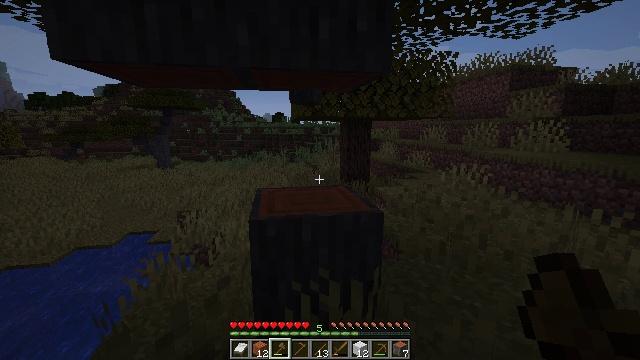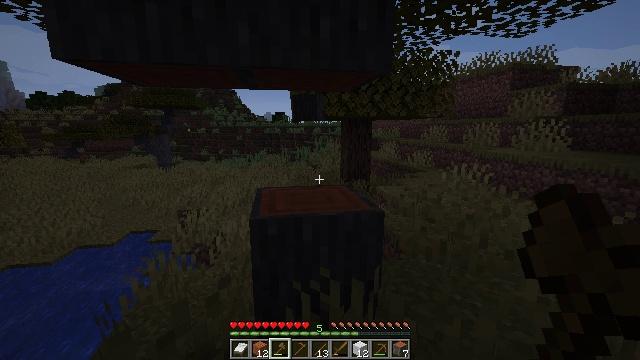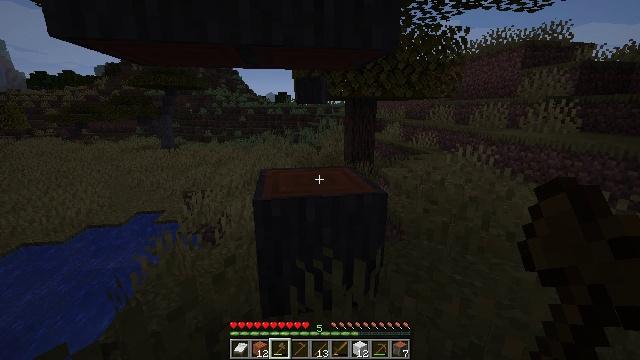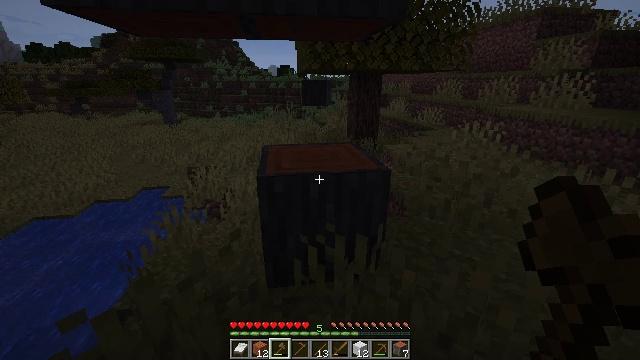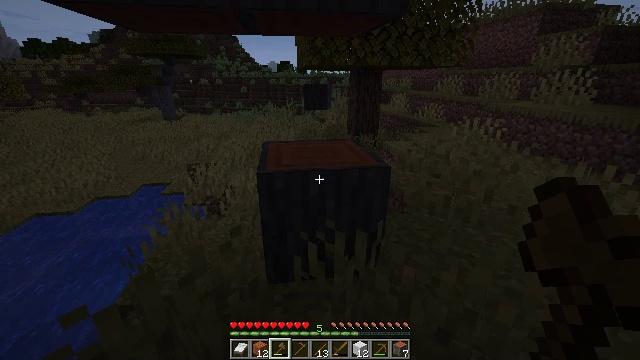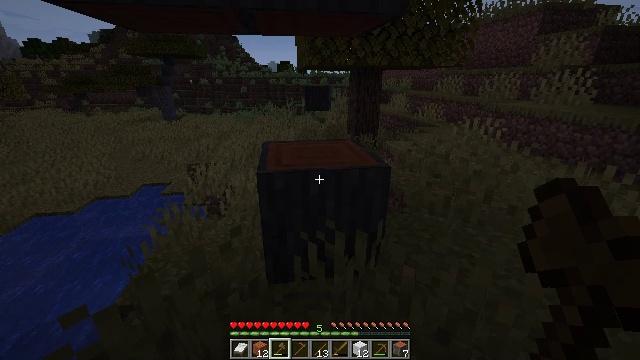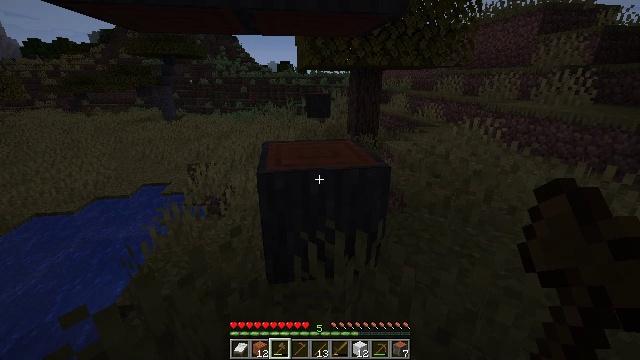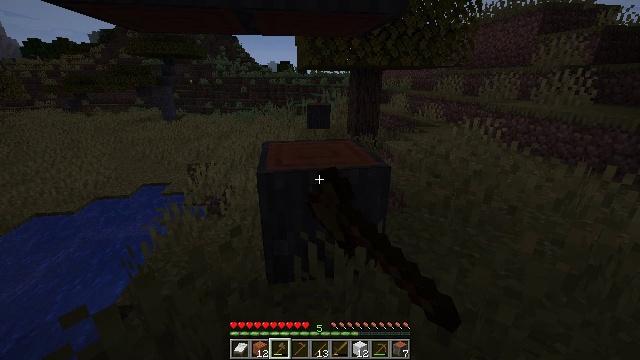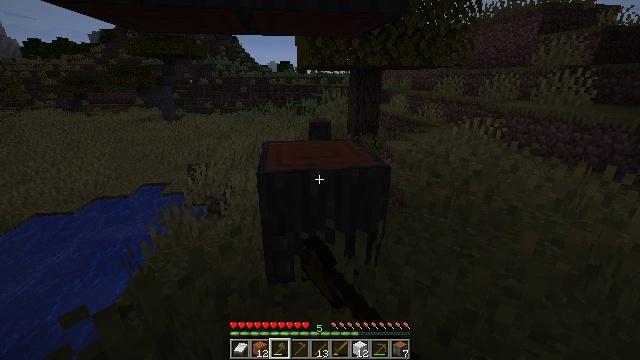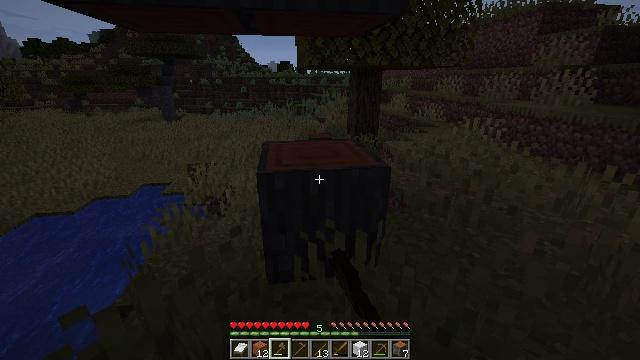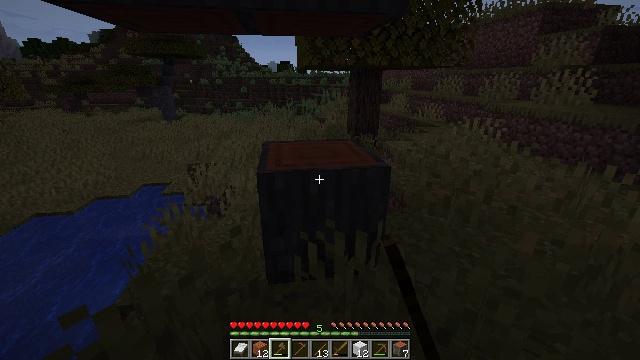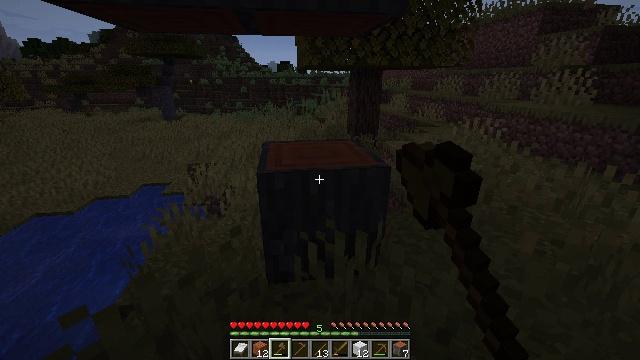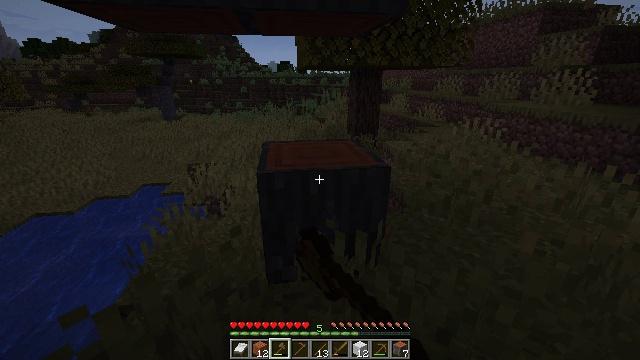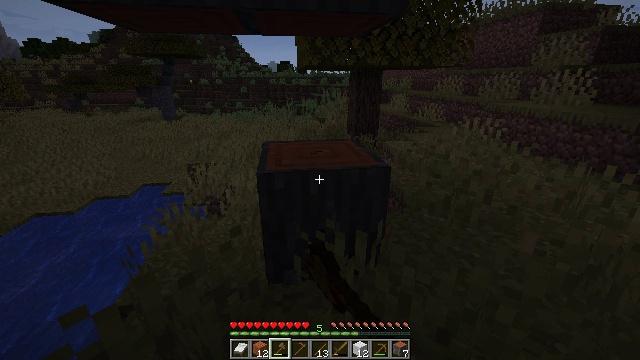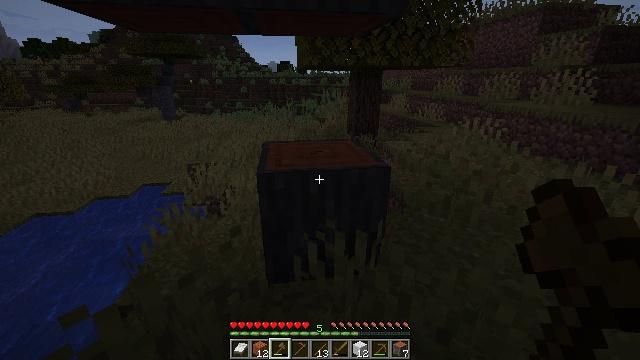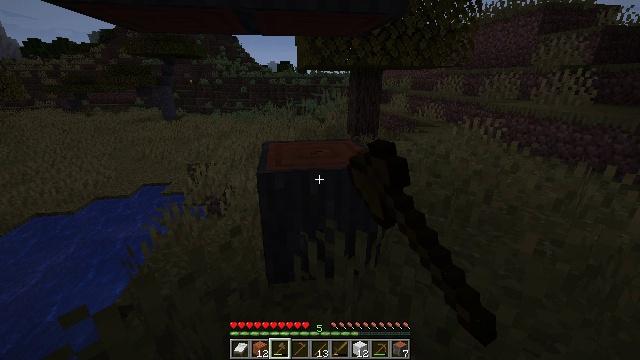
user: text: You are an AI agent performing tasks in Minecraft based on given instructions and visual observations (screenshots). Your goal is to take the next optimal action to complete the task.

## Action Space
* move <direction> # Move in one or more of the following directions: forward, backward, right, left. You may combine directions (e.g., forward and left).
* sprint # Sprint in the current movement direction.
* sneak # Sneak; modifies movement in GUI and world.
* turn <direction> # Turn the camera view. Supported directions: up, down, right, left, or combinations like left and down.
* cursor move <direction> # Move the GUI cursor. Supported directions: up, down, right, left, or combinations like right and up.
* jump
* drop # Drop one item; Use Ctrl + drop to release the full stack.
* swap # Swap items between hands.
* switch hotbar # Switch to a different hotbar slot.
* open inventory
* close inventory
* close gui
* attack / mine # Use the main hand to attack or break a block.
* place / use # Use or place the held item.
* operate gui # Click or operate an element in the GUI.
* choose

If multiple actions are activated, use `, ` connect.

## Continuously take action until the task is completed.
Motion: motion action
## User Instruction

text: Harvest the acacia log from the forest.
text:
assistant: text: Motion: no_op
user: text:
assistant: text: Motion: turn down
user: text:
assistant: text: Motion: turn down
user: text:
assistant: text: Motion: no_op
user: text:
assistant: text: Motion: no_op
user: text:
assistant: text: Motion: attack / mine
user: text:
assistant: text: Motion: attack / mine
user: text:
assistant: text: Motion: attack / mine
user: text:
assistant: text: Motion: attack / mine
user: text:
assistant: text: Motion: attack / mine
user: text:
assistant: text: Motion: attack / mine
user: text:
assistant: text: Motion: attack / mine
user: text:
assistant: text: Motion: attack / mine
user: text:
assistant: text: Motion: attack / mine
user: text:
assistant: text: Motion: attack / mine
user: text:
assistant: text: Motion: attack / mine
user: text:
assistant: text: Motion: attack / mine
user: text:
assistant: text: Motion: attack / mine
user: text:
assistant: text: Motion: attack / mine
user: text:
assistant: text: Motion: attack / mine
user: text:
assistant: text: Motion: attack / mine
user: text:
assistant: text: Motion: attack / mine
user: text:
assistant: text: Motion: attack / mine
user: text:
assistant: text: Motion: attack / mine
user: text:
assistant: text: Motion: attack / mine
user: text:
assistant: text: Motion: attack / mine
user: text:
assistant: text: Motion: attack / mine
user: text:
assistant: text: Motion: attack / mine
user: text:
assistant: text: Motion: attack / mine
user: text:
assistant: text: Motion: attack / mine